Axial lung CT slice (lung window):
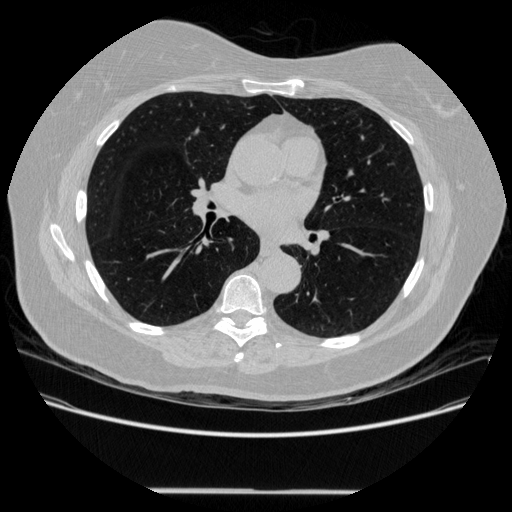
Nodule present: no